Interaction volume radius: 10 \u00c5
Interaction volume height: 10 \u00c5
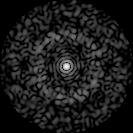
Disorder parameter: 0.819